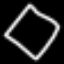
Label: diamond